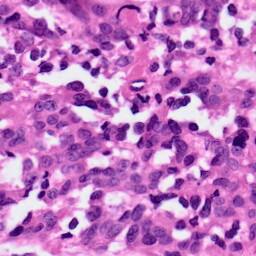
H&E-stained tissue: Ovarian